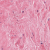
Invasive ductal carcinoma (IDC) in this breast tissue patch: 0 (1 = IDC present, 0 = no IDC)